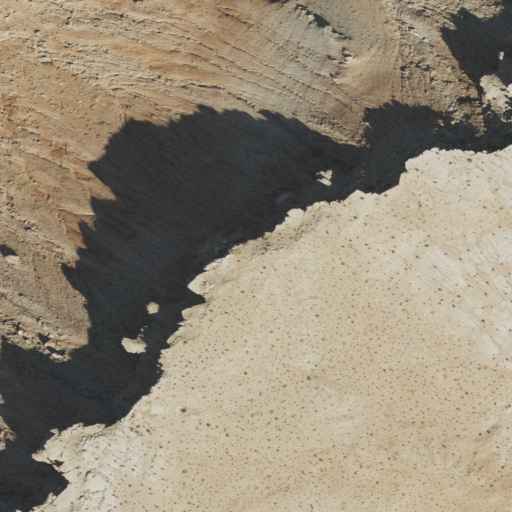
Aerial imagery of mountain in Utah named The Flat Tops containing shrub, barren land, evergreen forest, and grassland